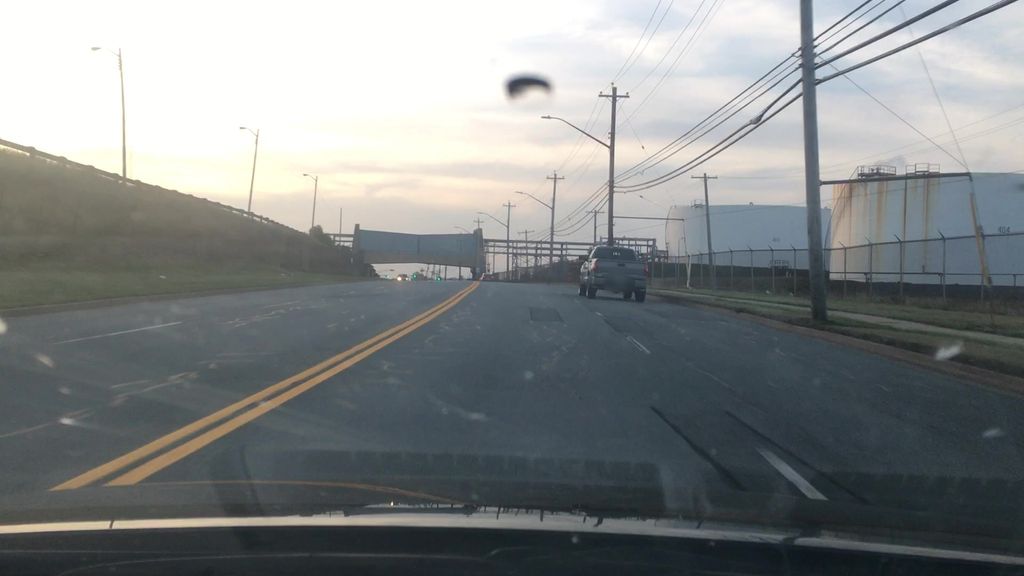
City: halifax